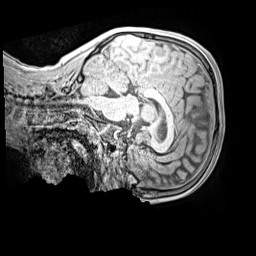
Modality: MP2RAGE
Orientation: sagittal
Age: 9
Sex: male
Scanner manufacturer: siemens
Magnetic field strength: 3 T
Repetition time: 4 s
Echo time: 0.00299 s